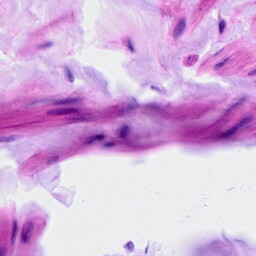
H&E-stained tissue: Ovarian